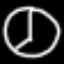
Label: clock